Question: I have a JScrollPane that's displaying a JTable, and the JTable has varying row heights based on how many lines are needed to fit the text in each cell, as defined by this custom
'''
DefaultTableCellRenderer renderer = new DefaultTableCellRenderer() {
public Component getTableCellRendererComponent (JTable table,
Object obj, boolean isSelected, boolean hasFocus, int row, int column) {
Component rendererComp = super.getTableCellRendererComponent(table, obj, isSelected, hasFocus,
row, column);
if(column == 5) {
JTextArea text = new JTextArea(obj.toString());
text.setFont(rendererComp.getFont());
text.setLineWrap(true);
text.setWrapStyleWord(true);
text.setSize(new Dimension(
moves.getColumnModel().getColumn(column).getWidth(),
<PHONE>));
text.setSize(text.getSize().width, text.getPreferredSize().height);
table.setRowHeight(row, text.getPreferredSize().height);
return text;
} else
return rendererComp;
}
};
'''
Only column five gets a text area because only column five can have enough text to require multiple lines.
The reason I included this is that the JScrollPane was working fine before I added this renderer, but this needs to be the cell renderer because otherwise some of the information in the JTable simply isn't displayed. And it works fine for creating the rows at the correct heights. However, the JTable's preferredSize is apparently calculating incorrectly (I'm sure it's not and I messed something up but that's what it seems like), as now the JScrollPane doesn't scroll all the way to the bottom. And when I called getRowHeight on every row in the JTable after setting the cell renderer for each column, they all return 16, despite there very clearly being rows with different heights in the JTable. Here's what the table looks like at the moment:

As you can see, there's a sliver of the next row that should be displayed, but can't be because the scrollbar doesn't actually scroll all the way down the table. I've already set the preferred size of both the JTable and JScrollPane, and I've even gotten the whole table to display by adding arbitrary constants to the height of the JTable's preferred size, but the program needs to be able to calculate the correct size based on the information in the table. I'd just like to know how to accurately display the whole JTable in the JScrollPane. If seeing any other parts of the code could help just let me know, and sorry for not posting it to begin with.
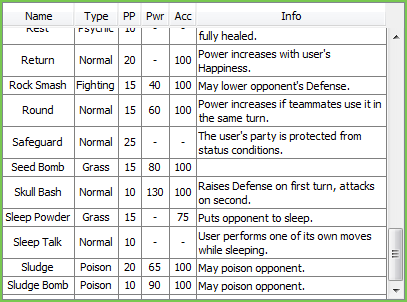
Answer: I have no problems with the renderer posted. You can check my code at the bottom. All I can suggest is
- Don't set sizes to . Learn to use Layout Managers and just pack your frame so all preferred sizes are respected.- Even in your renderer, don't set the size of the 'JTextArea' instead use this contructor'''
JTexArea(String text, int rows, int columns)
'''
- Don't use null layouts. I've seen a similar problem with someone trying to set bounds on the table.
---
'''
import java.awt.Component;
import javax.swing.JFrame;
import javax.swing.JScrollPane;
import javax.swing.JTable;
import javax.swing.JTextArea;
import javax.swing.SwingUtilities;
import javax.swing.table.DefaultTableCellRenderer;
public class Test {
public Test() {
String[][] data = {
{"sdvjdnvdfjvnsdvsdjvs", "sdvjdnvdfjvnsdvsdjvsdvkdsjvnbdvlkjvnbdkvdvkdjvvsnvlkdnv"},
{"sdvjdnvdfjvnsdvsdjvs", "sdvjdnvdfjvnsdvsdjvsdvkdsjvnbdvlkjvnbdkvdvkdjvvsnvlkdnv"},
{"sdvjdnvdfjvnsdvsdjvs", "sdvjdnvdfjvnsdvsdjvsdvkdsjvnbdvlkjvnbdkvdvkdjvvsnvlkdnv"},
{"sdvjdnvdfjvnsdvsdjvs", "sdvjdnvdfjvnsdvsdjvsdvkdsjvnbdvlkjvnbdkvdvkdjvvsnvlkdnv"},
{"sdvjdnvdfjvnsdvsdjvs", "sdvjdnvdfjvnsdvsdjvsdvkdsjvnbdvlkjvnbdkvdvkdjvvsnvlkdnv"},
{"sdvjdnvdfjvnsdvsdjvs", "sdvjdnvdfjvnsdvsdjvsdvkdsjvnbdvlkjvnbdkvdvkdjvvsnvlkdnv"},
{"sdvjdnvdfjvnsdvsdjvs", "sdvjdnvdfjvnsdvsdjvsdvkdsjvnbdvlkjvnbdkvdvkdjvvsnvlkdnv"},
{"sdvjdnvdfjvnsdvsdjvs", "sdvjdnvdfjvnsdvsdjvsdvkdsjvnbdvlkjvnbdkvdvkdjvvsnvlkdnv"},
{"sdvjdnvdfjvnsdvsdjvs", "sdvjdnvdfjvnsdvsdjvsdvkdsjvnbdvlkjvnbdkvdvkdjvvsnvlkdnv"},
{"sdvjdnvdfjvnsdvsdjvs", "sdvjdnvdfjvnsdvsdjvsdvkdsjvnbdvlkjvnbdkvdvkdjvvsnvlkdnv"},
{"sdvjdnvdfjvnsdvsdjvs", "sdvjdnvdfjvnsdvsdjvsdvkdsjvnbdvlkjvnbdkvdvkdjvvsnvlkdnv"},
{"sdvjdnvdfjvnsdvsdjvs", "sdvjdnvdfjvnsdvsdjvsdvkdsjvnbdvlkjvnbdkvdvkdjvvsnvlkdnv"},
{"sdvjdnvdfjvnsdvsdjvs", "sdvjdnvdfjvnsdvsdjvsdvkdsjvnbdvlkjvnbdkvdvkdjvvsnvlkdnv"},
{"sdvjdnvdfjvnsdvsdjvs", "sdvjdnvdfjvnsdvsdjvsdvkdsjvnbdvlkjvnbdkvdvkdjvvsnvlkdnv"},
{"sdvjdnvdfjvnsdvsdjvs", "sdvjdnvdfjvnsdvsdjvsdvkdsjvnbdvlkjvnbdkvdvkdjvvsnvlkdnv"},
{"sdvjdnvdfjvnsdvsdjvs", "sdvjdnvdfjvnsdvsdjvsdvkdsjvnbdvlkjvnbdkvdvkdjvvsnvlkdnv"},
{"sdvjdnvdfjvnsdvsdjvs", "sdvjdnvdfjvnsdvsdjvsdvkdsjvnbdvlkjvnbdkvdvkdjvvsnvlkdnv"},
{"sdvjdnvdfjvnsdvsdjvs", "sdvjdnvdfjvnsdvsdjvsdvkdsjvnbdvlkjvnbdkvdvkdjvvsnvlkdnv"},
{"sdvjdnvdfjvnsdvsdjvs", "sdvjdnvdfjvnsdvsdjvsdvkdsjvnbdvlkjvnbdkvdvkdjvvsnvlkdnv"},
{"sdvjdnvdfjvnsdvsdjvs", "sdvjdnvdfjvnsdvsdjvsdvkdsjvnbdvlkjvnbdkvdvkdjvvsnvlkdnv"},
{"sdvjdnvdfjvnsdvsdjvs", "sdvjdnvdfjvnsdvsdjvsdvkdsjvnbdvlkjvnbdkvdvkdjvvsnvlkdnv"}};
String[] cols = {"COL 1", "COL 2"};
final JTable moves = new JTable(data, cols);
DefaultTableCellRenderer renderer = new DefaultTableCellRenderer() {
public Component getTableCellRendererComponent(JTable table,
Object obj, boolean isSelected, boolean hasFocus, int row, int column) {
Component rendererComp = super.getTableCellRendererComponent(table, obj, isSelected, hasFocus,
row, column);
if (column == 1) {
JTextArea text = new JTextArea(obj.toString(), 2, 20);
text.setFont(rendererComp.getFont());
text.setLineWrap(true);
text.setWrapStyleWord(true);
text.setSize(text.getSize().width, text.getPreferredSize().height);
table.setRowHeight(row, text.getPreferredSize().height);
return text;
} else {
return rendererComp;
}
}
};
moves.setDefaultRenderer(Object.class, renderer);
JFrame frame = new JFrame();
frame.add(new JScrollPane(moves));
frame.setDefaultCloseOperation(JFrame.EXIT_ON_CLOSE);
frame.pack();
frame.setLocationRelativeTo(null);
frame.setVisible(true);
}
public static void main(String[] args) {
SwingUtilities.invokeLater(new Runnable() {
@Override
public void run() {
Test test = new Test();
}
});
}
}
'''